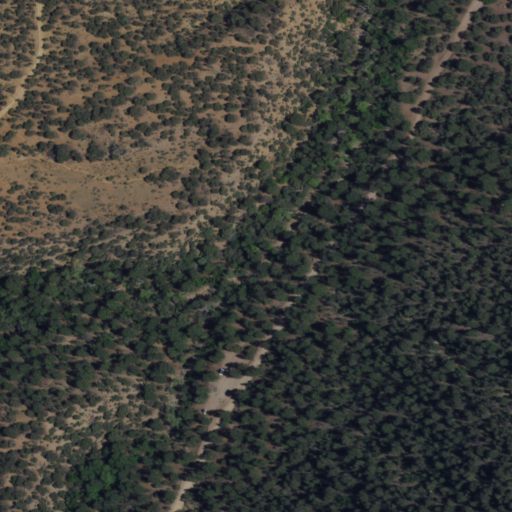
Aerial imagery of valley in New Mexico named Copper Canyon containing evergreen forest and shrub